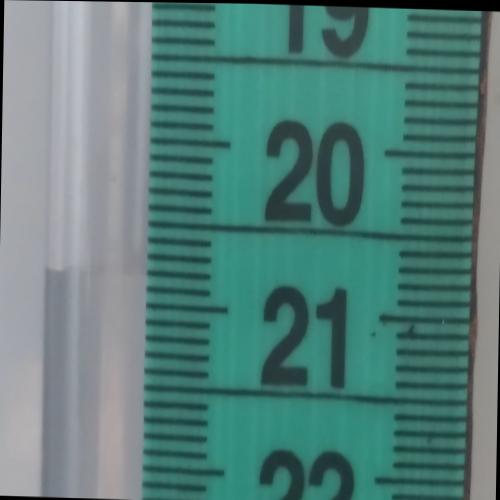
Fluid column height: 20.8 cm